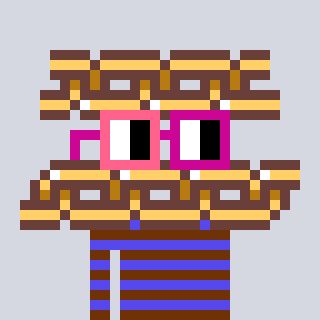
a pixel art character with square pink and red glasses, a chain-shaped head and a computerblue-colored body on a cool background